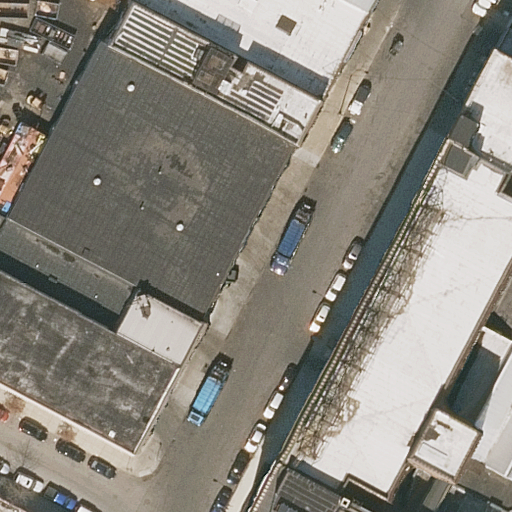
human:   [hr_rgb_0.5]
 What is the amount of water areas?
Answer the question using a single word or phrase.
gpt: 0

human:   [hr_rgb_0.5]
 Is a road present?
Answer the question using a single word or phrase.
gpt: yes

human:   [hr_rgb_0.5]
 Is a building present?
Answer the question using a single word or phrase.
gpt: yes

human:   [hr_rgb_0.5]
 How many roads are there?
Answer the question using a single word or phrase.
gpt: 2

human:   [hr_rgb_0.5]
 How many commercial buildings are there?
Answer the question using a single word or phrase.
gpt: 0

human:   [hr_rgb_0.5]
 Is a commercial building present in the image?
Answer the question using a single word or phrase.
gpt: no

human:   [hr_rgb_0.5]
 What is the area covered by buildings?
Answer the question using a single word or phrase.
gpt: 7098m2

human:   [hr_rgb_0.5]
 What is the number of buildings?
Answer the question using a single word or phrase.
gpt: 13

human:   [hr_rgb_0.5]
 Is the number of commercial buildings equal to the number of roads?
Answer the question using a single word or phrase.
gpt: no

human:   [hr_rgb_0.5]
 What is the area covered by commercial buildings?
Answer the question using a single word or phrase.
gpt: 0m2

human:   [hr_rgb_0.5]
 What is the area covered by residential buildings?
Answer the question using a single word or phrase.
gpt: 7098m2

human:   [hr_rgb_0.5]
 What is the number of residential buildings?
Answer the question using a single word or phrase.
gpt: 13

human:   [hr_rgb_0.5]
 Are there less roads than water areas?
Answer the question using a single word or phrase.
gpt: no

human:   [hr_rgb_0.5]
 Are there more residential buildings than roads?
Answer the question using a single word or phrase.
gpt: yes

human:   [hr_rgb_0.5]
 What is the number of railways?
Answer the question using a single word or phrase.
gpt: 0

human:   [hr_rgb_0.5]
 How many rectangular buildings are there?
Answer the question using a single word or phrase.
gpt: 11

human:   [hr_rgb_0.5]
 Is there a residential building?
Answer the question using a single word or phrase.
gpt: yes

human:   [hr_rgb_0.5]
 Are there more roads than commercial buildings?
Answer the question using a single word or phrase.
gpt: yes

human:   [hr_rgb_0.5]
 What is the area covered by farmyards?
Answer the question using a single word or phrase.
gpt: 0m2

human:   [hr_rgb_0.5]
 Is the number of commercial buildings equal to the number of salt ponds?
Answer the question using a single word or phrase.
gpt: yes

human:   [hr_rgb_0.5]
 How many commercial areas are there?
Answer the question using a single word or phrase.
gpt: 0

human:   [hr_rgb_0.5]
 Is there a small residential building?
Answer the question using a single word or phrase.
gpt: yes

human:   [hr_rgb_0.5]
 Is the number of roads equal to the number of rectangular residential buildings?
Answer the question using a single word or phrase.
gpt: no

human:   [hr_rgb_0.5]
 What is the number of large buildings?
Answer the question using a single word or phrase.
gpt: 4

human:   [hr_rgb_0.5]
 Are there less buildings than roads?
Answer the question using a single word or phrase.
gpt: no

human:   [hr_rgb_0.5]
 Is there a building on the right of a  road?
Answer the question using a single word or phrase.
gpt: yes

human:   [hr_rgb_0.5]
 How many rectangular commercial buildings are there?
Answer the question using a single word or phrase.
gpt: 0

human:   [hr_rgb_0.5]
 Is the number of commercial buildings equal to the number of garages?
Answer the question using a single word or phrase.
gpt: yes

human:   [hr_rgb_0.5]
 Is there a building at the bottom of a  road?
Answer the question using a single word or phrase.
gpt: yes

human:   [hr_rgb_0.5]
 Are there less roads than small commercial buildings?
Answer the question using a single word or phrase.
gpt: no

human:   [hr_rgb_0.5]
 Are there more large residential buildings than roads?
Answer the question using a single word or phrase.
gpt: yes

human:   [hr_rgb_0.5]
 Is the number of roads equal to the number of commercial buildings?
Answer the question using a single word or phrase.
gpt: no

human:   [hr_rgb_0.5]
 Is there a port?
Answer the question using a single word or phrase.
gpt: no

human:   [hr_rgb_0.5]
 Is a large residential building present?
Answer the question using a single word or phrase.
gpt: yes

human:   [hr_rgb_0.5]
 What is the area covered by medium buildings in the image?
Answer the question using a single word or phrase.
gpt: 1642m2

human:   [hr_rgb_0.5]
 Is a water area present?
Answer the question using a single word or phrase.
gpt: no

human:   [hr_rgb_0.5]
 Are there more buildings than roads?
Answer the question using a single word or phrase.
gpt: yes

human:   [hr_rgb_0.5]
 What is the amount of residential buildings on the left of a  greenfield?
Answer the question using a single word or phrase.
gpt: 0

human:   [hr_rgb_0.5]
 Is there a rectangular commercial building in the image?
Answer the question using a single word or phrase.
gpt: no

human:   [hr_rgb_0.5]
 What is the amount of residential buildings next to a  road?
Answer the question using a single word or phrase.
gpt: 13

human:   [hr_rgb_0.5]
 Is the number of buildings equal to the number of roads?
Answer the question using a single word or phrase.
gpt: no

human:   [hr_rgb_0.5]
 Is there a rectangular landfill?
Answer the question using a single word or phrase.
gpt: no

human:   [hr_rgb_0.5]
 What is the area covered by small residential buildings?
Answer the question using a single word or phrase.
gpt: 95m2

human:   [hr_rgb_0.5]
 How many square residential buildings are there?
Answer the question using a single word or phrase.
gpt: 0

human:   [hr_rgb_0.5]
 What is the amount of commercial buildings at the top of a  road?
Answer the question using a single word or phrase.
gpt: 0

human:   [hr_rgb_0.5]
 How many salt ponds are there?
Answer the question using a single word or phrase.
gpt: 0

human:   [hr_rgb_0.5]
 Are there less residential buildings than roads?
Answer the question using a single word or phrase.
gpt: no

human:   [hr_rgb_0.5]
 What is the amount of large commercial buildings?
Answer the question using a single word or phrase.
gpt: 0

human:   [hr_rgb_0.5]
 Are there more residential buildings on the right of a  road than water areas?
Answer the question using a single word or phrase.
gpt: yes

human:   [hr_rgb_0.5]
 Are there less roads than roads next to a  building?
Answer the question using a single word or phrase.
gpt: no

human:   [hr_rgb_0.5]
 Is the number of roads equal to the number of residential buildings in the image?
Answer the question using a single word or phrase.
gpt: no

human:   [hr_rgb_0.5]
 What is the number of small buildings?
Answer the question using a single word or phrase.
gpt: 4

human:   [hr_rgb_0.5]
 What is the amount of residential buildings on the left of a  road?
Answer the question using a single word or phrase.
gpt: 5

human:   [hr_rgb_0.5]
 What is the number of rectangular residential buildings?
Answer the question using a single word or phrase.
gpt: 11

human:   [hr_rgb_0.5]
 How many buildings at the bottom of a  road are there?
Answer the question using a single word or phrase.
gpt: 4

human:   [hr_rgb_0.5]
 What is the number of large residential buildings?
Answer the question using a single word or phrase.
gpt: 4

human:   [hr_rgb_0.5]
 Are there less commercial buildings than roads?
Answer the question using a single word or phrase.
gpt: yes

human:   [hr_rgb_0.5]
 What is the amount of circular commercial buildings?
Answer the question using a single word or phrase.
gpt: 0

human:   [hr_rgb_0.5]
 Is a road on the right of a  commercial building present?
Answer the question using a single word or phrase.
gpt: no

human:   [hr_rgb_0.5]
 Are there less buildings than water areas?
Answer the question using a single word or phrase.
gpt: no

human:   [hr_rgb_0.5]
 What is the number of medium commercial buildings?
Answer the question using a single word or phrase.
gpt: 0

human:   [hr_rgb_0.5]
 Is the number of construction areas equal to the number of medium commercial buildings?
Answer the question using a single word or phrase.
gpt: yes

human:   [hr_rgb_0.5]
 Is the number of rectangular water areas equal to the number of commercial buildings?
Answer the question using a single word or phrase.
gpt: yes

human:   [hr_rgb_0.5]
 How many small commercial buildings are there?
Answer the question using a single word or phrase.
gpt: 0